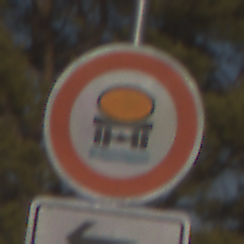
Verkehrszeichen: VerbotFahrzeugeWassergefaehrdenderLadung
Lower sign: RichtungsangabeDurchPfeile2
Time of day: MorningAfternoon
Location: Outdoor (Nature)
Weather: PartlyCloudy
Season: NotSpecified
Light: Natural